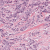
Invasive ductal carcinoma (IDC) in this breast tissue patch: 1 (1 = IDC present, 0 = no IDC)